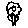
Label: flower